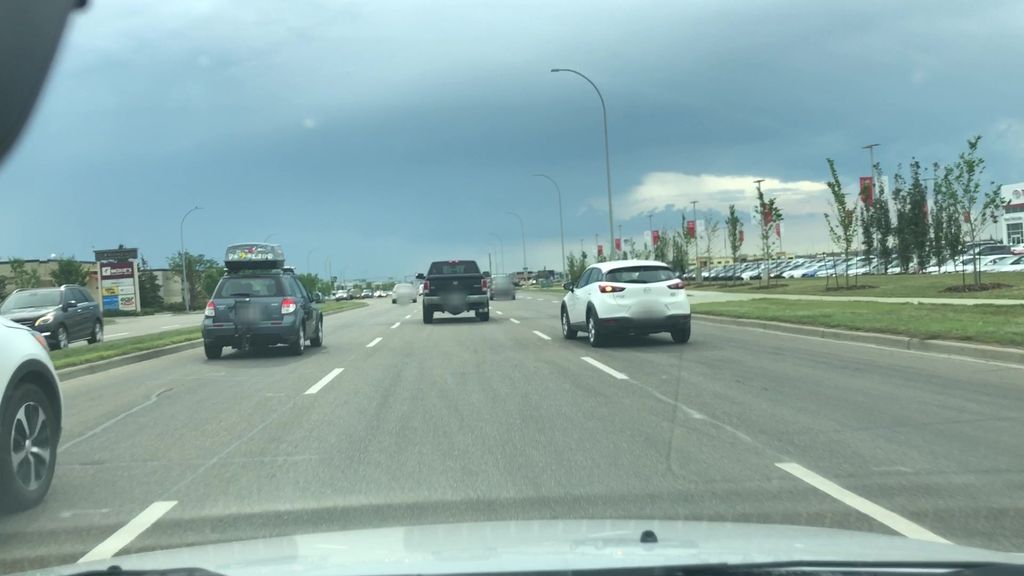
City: edmonton